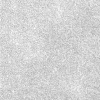
Atmospheric dust classification: dusty